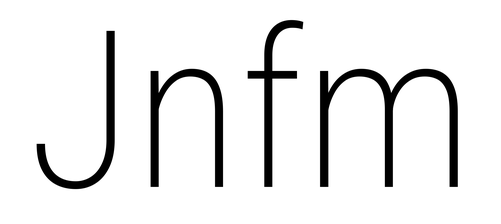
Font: Roboto_Condensed_ExtraLight